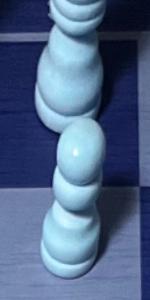
Label: Pawn_White